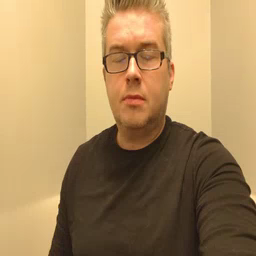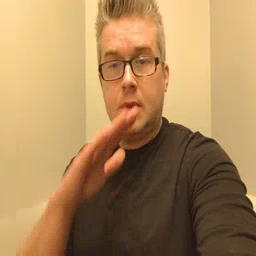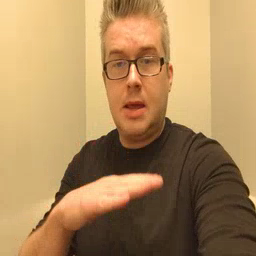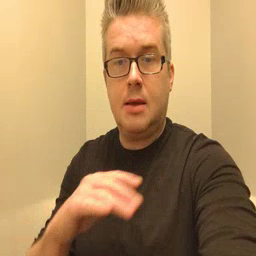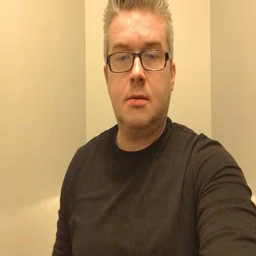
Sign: on